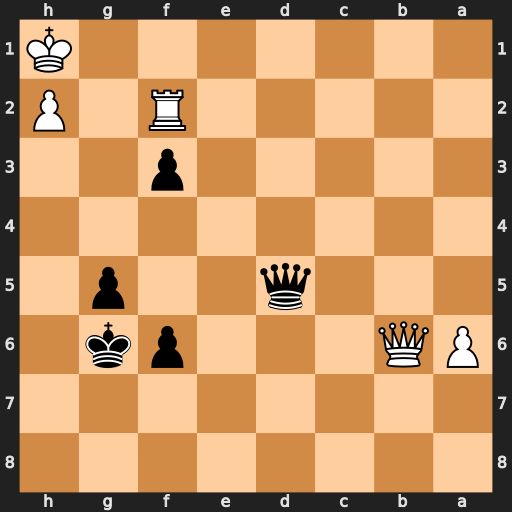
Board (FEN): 8/8/PQ3pk1/3q2p1/8/5p2/5R1P/7K
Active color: b
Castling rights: -
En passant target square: -
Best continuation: Qd1+ Rf1 Qxf1+ Qg1 Qxa6